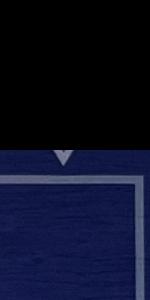
Label: Empty